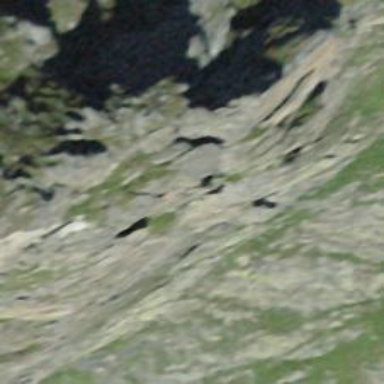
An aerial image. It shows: Cliff in nature.